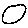
Label: circle